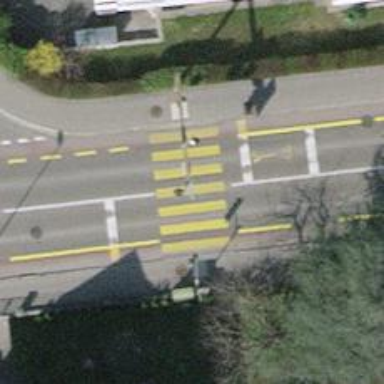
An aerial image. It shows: Crossing with traffic signals.